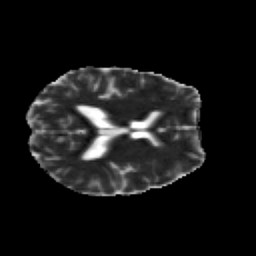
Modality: MD
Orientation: axial
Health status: healthy
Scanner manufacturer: siemens
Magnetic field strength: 3 T
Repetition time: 10.6 s
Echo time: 0.092 s